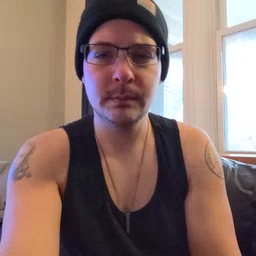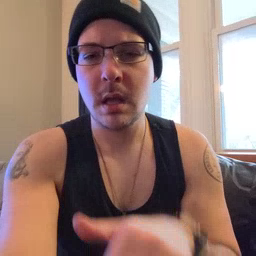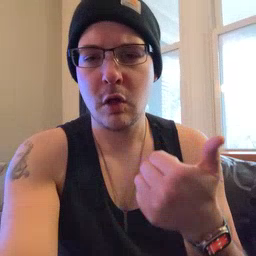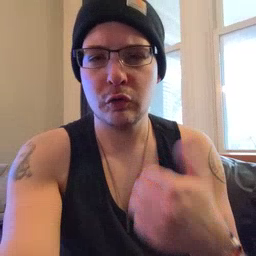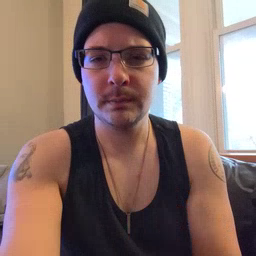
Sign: another